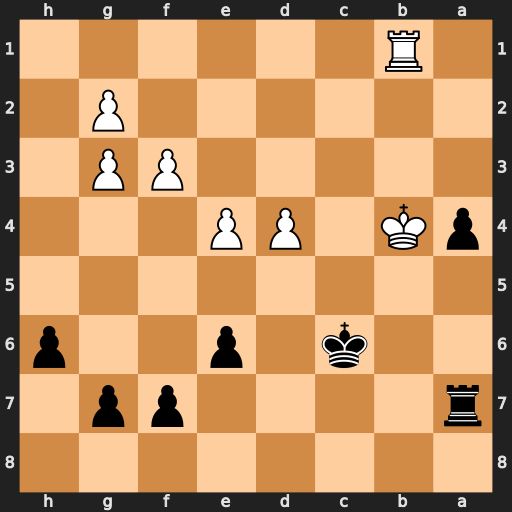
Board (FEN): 8/r4pp1/2k1p2p/8/pK1PP3/5PP1/6P1/1R6
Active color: b
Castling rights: -
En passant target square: -
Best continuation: Rb7+ Kxa4 Rxb1